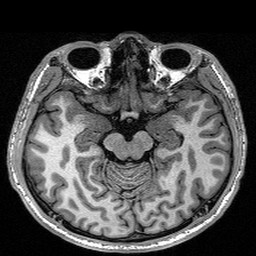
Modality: T1w
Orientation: coronal
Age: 23
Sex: male
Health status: healthy
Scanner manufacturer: siemens
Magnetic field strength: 1.5 T
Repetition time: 2.73 s
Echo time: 0.00357 s